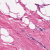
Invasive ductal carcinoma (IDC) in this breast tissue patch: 0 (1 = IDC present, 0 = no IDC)